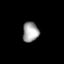
Tissue: prostate
Cell type: B cells
Senescence score: 0.3538
Nuclear area (px): 314
Mean DAPI intensity: 161.927